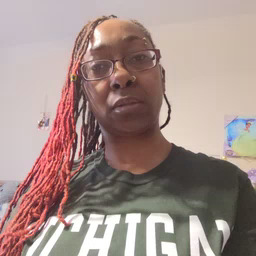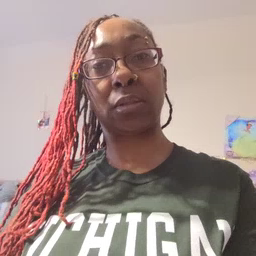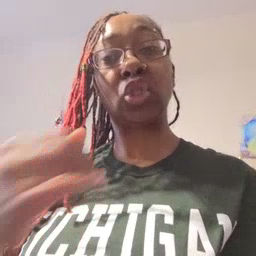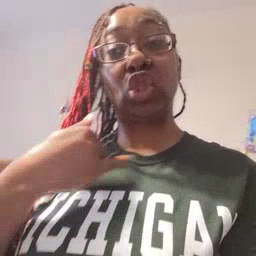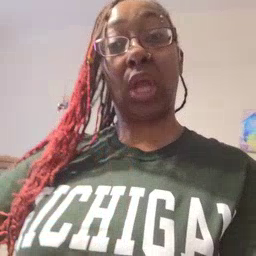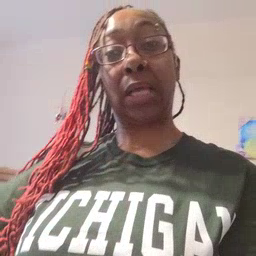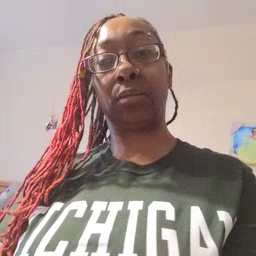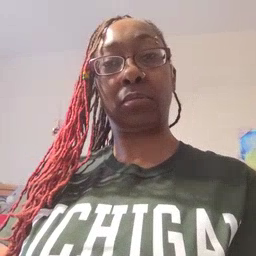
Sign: jacket